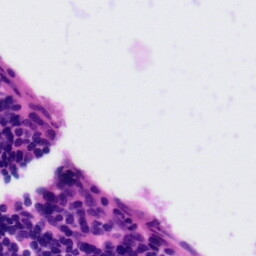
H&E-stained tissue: Tonsil